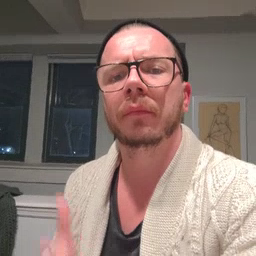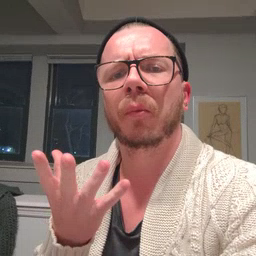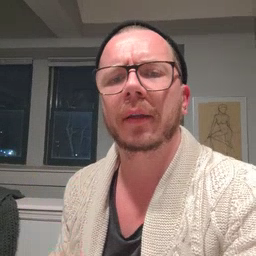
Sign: wet